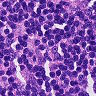
Metastatic tissue present: no